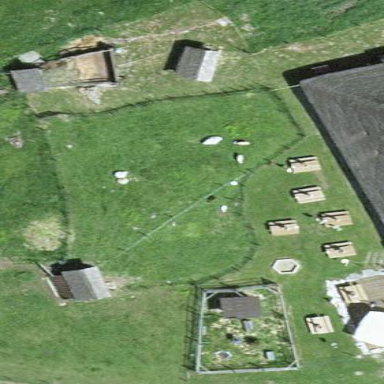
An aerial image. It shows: Farmyard area.